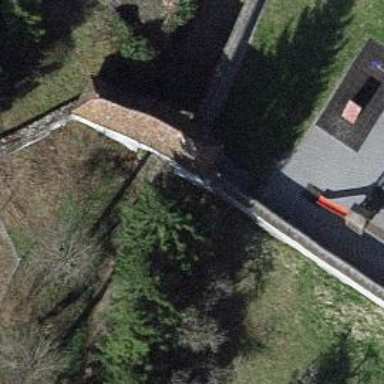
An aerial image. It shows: Sally port barrier.